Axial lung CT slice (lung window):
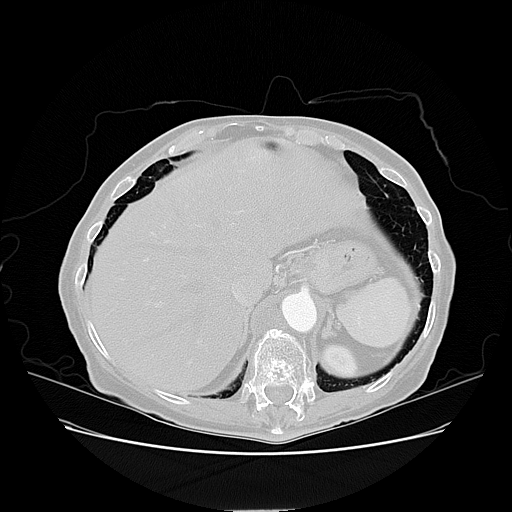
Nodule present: no